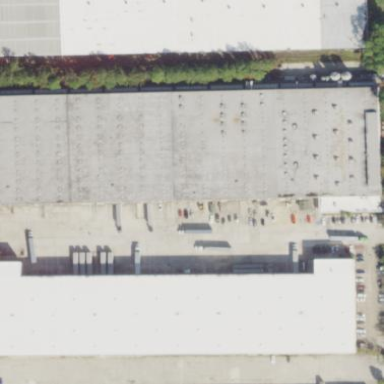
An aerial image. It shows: Industrial area with warehouse.